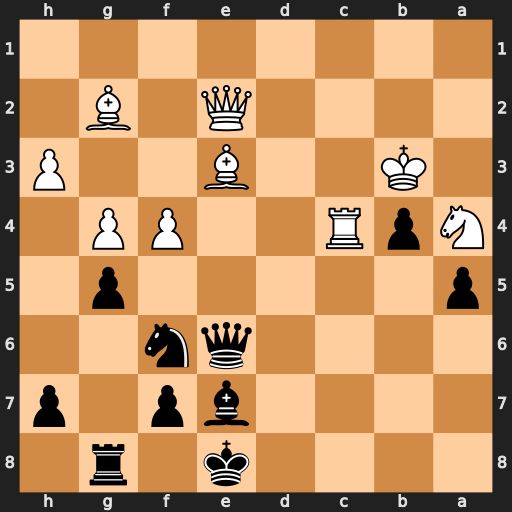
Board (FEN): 4k1r1/4bp1p/4qn2/p5p1/NpR2PP1/1K2B2P/4Q1B1/8
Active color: b
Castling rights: -
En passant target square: -
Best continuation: gxf4